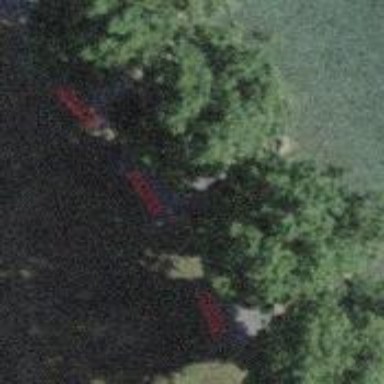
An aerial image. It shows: Red bench.